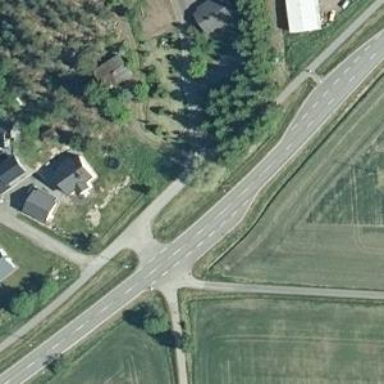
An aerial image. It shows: Secondary road with asphalt surface.